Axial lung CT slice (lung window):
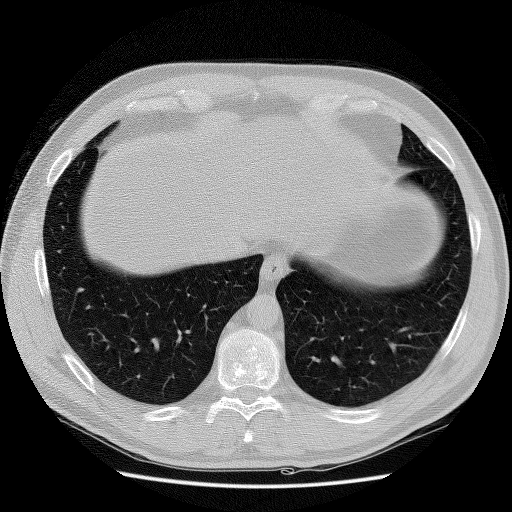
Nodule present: no